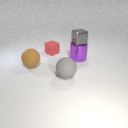
large purple metal cylinder below small gray metal cube